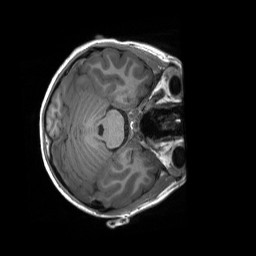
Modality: T1w
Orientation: axial
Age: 11
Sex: male
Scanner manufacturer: siemens
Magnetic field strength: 3 T
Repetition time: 2.3 s
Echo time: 0.00232 s